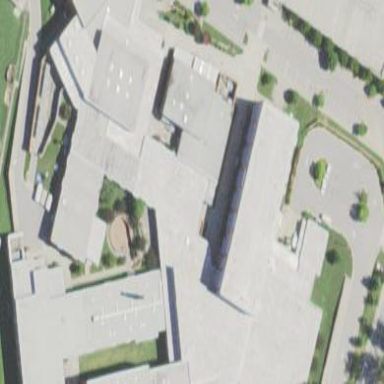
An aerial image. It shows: School building.